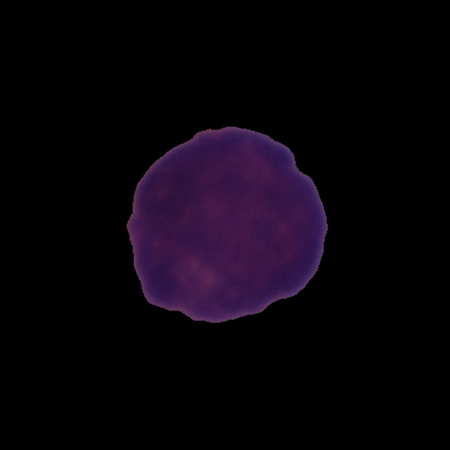
Label: cancer